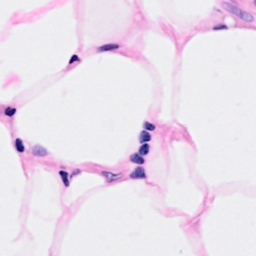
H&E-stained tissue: Breast